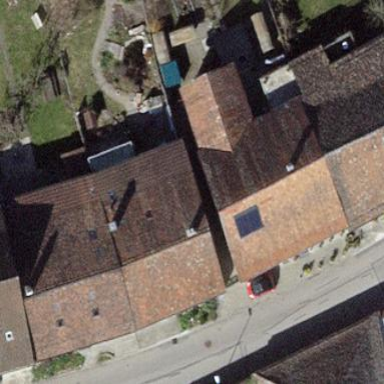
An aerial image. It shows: Terrace building with gabled roof.